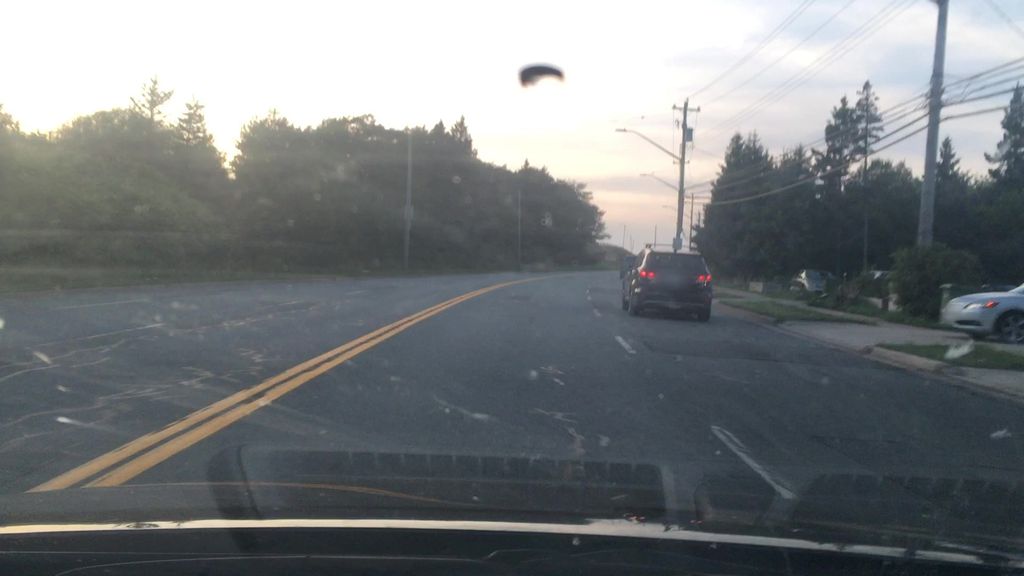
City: halifax